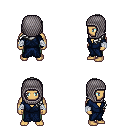
a pixel art fantasy rpg character, male body template, human, tanned skin, blue robe, teal pants, white left-swept hairstyle, chain hood, white cloth bandages, four views (front, back, left, right), 2x2 character sprite sheet, small pixel art, hard edges, no anti-aliasing